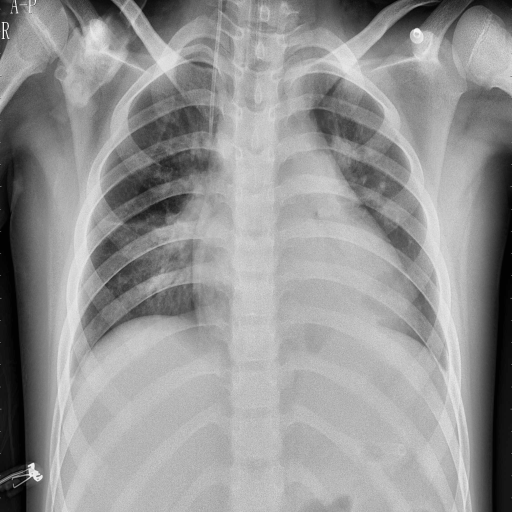
Finding: PNEUMONIA